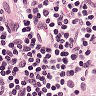
Metastatic tissue present: no